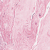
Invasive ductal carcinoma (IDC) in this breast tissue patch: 0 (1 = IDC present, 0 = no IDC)